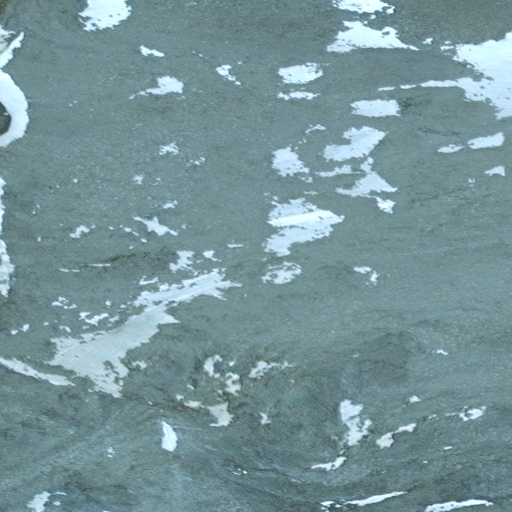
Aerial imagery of mountain in Alaska named Tohitkah Mountain containing only unknown